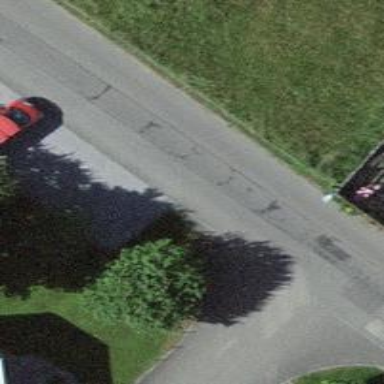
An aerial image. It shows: Residential road.